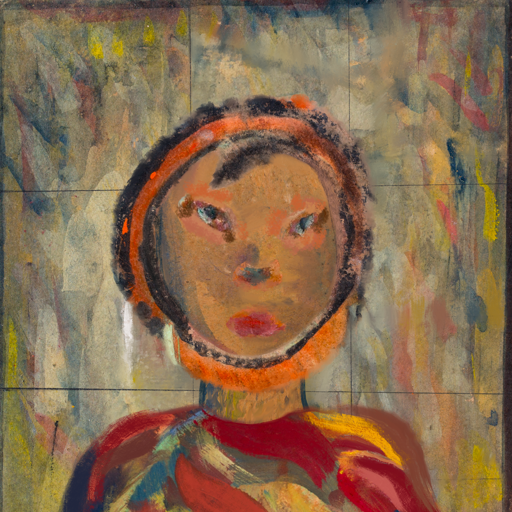
Background: GypsyMother, Head And Neck Front: In_The_Sun, Face Front: Boggyland, Bust: Mother_And_Son_Son, Hair Front: Childish, Head Accessory: Blank, Second Necklace: Blank, Necklace: Blank, Baby: Blank